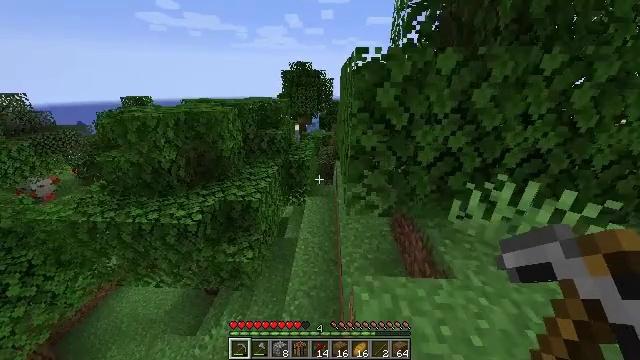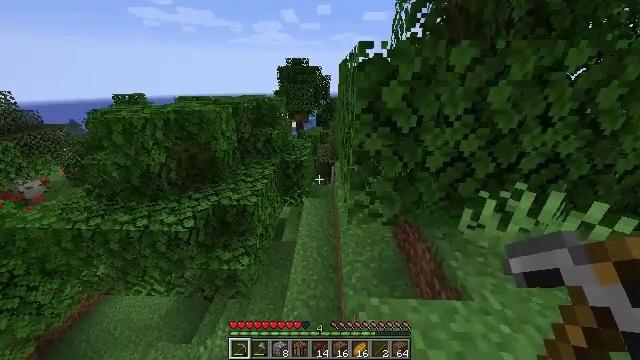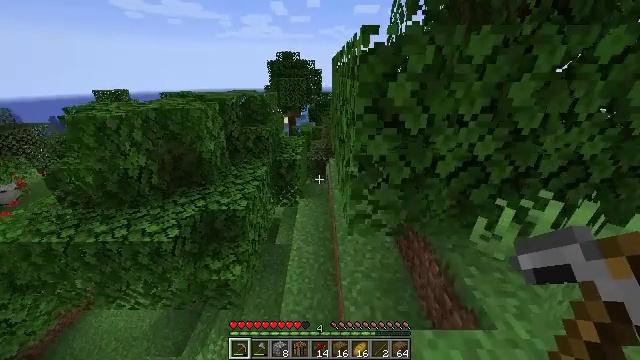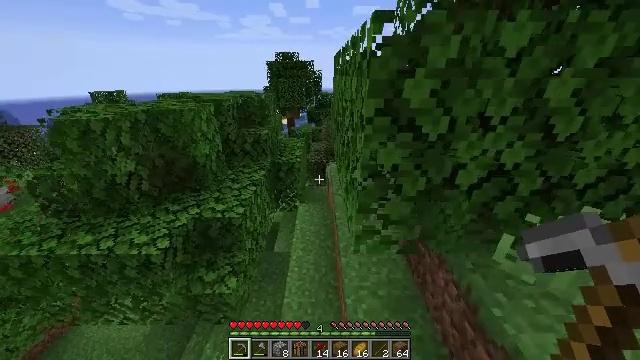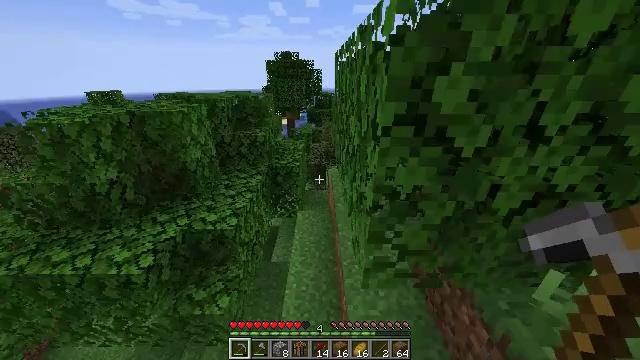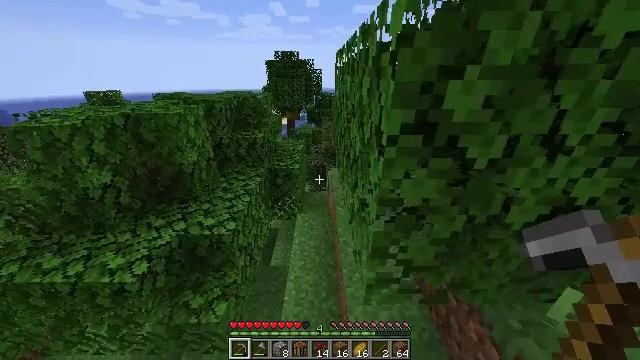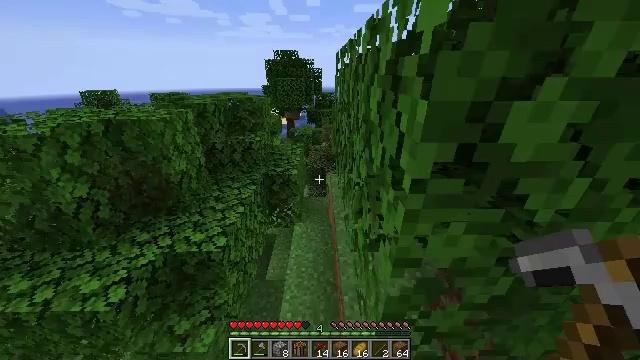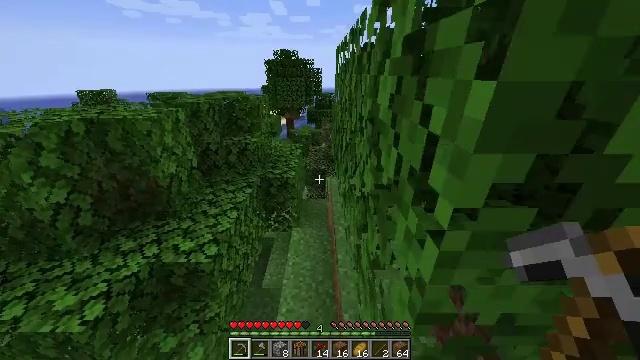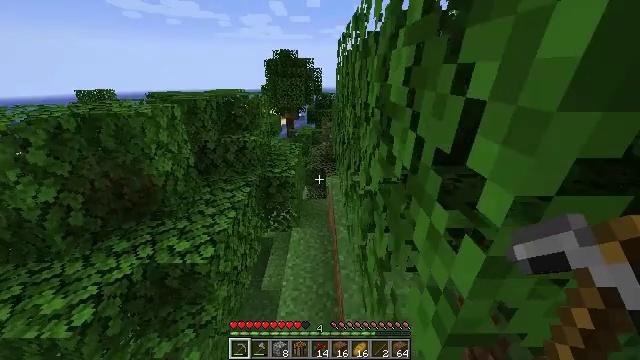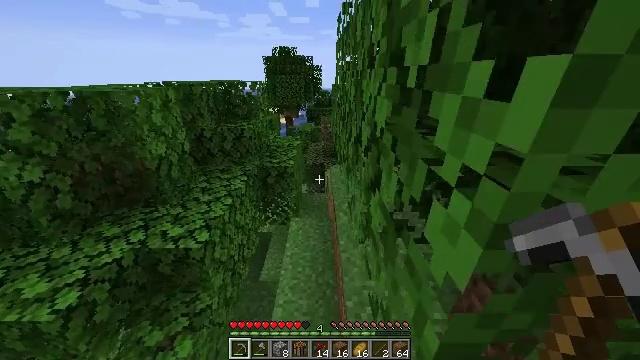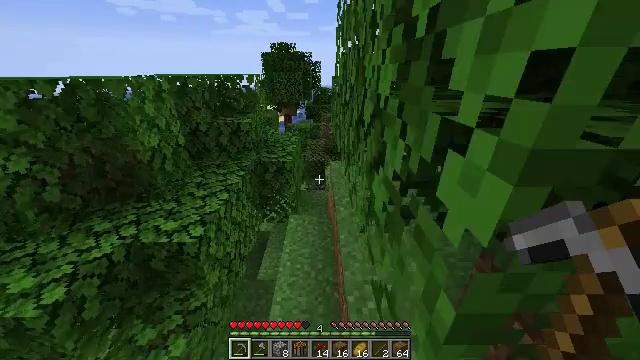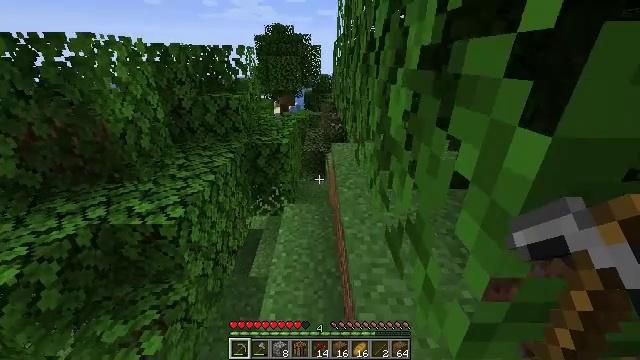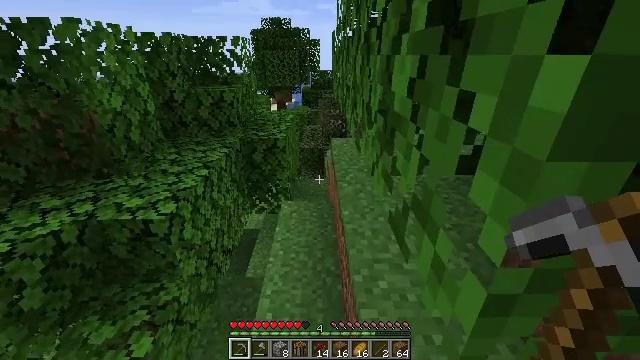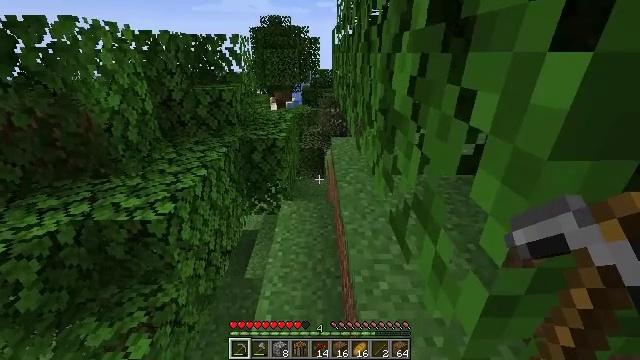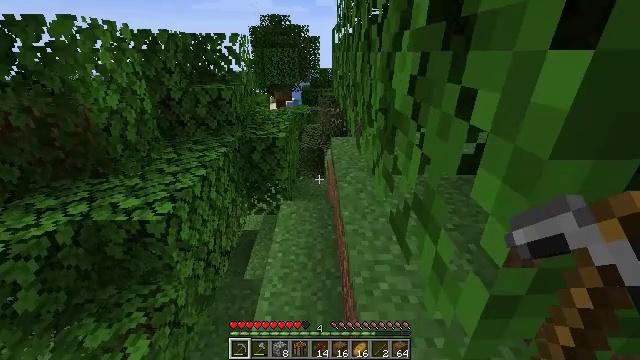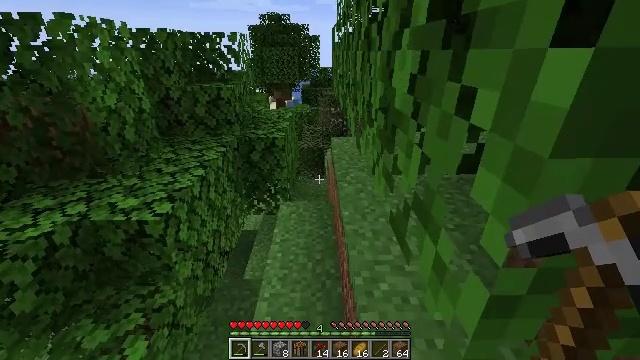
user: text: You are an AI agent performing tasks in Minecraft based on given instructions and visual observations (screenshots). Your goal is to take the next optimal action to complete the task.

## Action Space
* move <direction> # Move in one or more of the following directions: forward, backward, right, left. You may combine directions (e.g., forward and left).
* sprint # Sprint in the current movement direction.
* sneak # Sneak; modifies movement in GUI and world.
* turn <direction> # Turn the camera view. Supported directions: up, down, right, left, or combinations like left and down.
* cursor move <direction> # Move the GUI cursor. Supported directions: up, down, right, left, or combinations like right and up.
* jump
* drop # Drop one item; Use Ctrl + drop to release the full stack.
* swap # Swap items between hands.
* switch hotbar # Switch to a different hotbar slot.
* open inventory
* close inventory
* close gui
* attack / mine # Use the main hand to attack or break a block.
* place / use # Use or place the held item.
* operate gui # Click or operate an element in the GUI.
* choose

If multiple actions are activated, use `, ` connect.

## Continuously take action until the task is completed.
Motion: motion action
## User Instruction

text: Drop a rose bush.
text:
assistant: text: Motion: move forward
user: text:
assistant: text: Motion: move forward, turn right and down
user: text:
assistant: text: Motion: move forward
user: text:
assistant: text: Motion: move forward
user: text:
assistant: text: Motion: move forward
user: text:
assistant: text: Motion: move forward
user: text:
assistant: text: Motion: move forward
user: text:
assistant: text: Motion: move forward
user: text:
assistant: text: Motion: move forward
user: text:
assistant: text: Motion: move forward
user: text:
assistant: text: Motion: move forward
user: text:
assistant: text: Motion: move forward
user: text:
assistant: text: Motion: move forward
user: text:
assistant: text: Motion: move forward
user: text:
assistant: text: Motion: move forward
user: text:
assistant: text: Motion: move forward
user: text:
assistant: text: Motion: move forward
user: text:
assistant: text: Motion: move forward
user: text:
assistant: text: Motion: move forward
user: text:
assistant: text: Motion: move forward
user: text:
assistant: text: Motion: move forward
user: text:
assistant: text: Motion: move forward
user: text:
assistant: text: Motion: move forward
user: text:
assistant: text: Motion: move forward
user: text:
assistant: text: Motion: move forward
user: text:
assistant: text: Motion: move forward and move left
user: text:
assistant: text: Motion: move forward and move left
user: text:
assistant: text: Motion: move forward and move left
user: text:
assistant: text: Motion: move forward and move left, turn right and up
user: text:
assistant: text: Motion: move forward, turn right and up